Question: I'm trying to calculate the following for a set of data to learn some time series analysis and then block boot strap the standard errors for individuals :

Here's the data set :
<URL>
And here is the code I've done for the Cor :
'''
#Check for duplicates
health.d <- health.d[!duplicated(health.d),]
health.d$lnincome <- log(health.d$Income + 1)
health.d <- health.d[(health.d$sex == 1 & health.d$married == 0),]
#First Difference for each individual ( %>% , group_by and mutate are functions in dplyr package)
health.d <- health.d %>%
group_by(ID) %>%
mutate(Dy = lnincome - lag(lnincome, 1))
#Remove NA from Dy
health.d <- health.d[!is.na(health.d$Dy),]
#Autocorretion
health.d <- arrange(health.d, ID, year)
health.d <- transform(health.d, time = as.numeric(interaction(ID, drop=TRUE)))
health.d$lag1DY <- health.d$lnincome - lag(health.d$lnincome, 1)
health.d$lagDY_s1 <- lag(health.d$lnincome,1) - lag(health.d$lnincome, 2)
health.d$lagDY_s2 <- lag(health.d$lnincome,2) - lag(health.d$lnincome, 3)
health.d$lagDY_s3 <- lag(health.d$lnincome,3) - lag(health.d$lnincome, 4)
health.d$lagDY_s4 <- lag(health.d$lnincome,4) - lag(health.d$lnincome, 5)
#Remove NA from lag
health.d <- health.d[!is.na(health.d$lag1DY),]
health.d <- health.d[!is.na(health.d$lagDY_s1),]
health.d <- health.d[!is.na(health.d$lagDY_s2),]
health.d <- health.d[!is.na(health.d$lagDY_s3),]
health.d <- health.d[!is.na(health.d$lagDY_s4),]
cor(health.d$lag1DY, health.d$lagDY_s1)
cor(health.d$lag1DY, health.d$lagDY_s2)
cor(health.d$lag1DY, health.d$lagDY_s3)
cor(health.d$lag1DY, health.d$lagDY_s4)
'''
Results :
'''
> cor(health.d$lag1DY, health.d$lagDY_s1)
[1] -0.<PHONE>
> cor(health.d$lag1DY, health.d$lagDY_s2)
[1] -<PHONE>
> cor(health.d$lag1DY, health.d$lagDY_s3)
[1] -<PHONE>
> cor(health.d$lag1DY, health.d$lagDY_s4)
[1] -<PHONE>
'''
These seem wrong as there should be high correlation between the time periods due to the income, but I can't figure out what I have done wrong.
Edit: I've updated my code to include the current results I've reached. These don't appear to be correct, but (1) I don't know the correct numbers, and (2) I don't know where my code is wrong. I'm posting my current results in hope someone can correct me :)
Any help with a block bootstrap on the standard errors?
Thanks in advance.
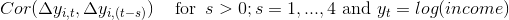
Answer: Probably all what you need is to use 'acf' function in 'stats' package. It will do correlations for many lags as you prefer.
'''
library(stats) # for the use of "acf" function
health.d <- health.d[!duplicated(health.d),]
health.d$lnincome <- log(health.d$Income + 1)
health.d <- health.d[(health.d$sex == 1 & health.d$married == 0),]
#First Difference for each individual ( %>% , group_by and mutate are functions in dplyr package)
health.d <- health.d %>%
group_by(ID) %>%
mutate(Dy = lnincome - lag(lnincome, 1))
acf.results<-acf(health.d$Dy, lag.max = 5, type = "correlation",plot = TRUE, na.action = na.pass)
plot(acf.results, main="Auto-correlation")
'''
This will give you the following plot of auto-corrections at 5 lags specified in the 'acf' argument

If you want to access the acf results you can use:
'''
print(acf.results)
'''
and you will get the following
'''
Autocorrelations of series 'health.d$Dy', by lag
0 1 2 3 4 5
1.000 -0.225 0.016 -0.030 -0.002 0.002
'''